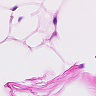
Metastatic tissue present: no